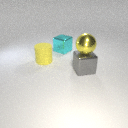
large gray metal cube below large yellow metal sphere